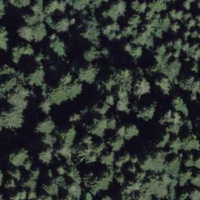
EUNIS habitat code: 43
Species observed at this site:
Gentiana cruciata